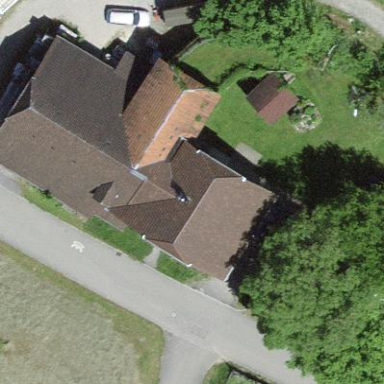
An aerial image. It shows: Farm building.